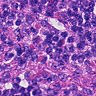
Metastatic tissue present: no